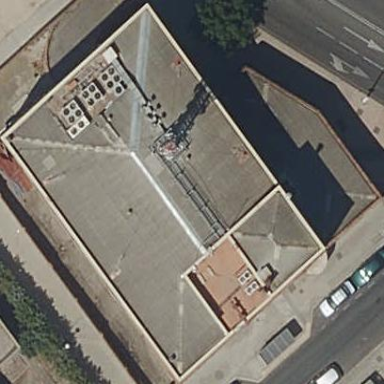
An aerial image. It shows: Industrial building.